Question: I have an icon within my sprite kit game that I intend to use as an animated projectile for when one character shoots another one. I'm trying to orient this projectile to point at the target.

I'm rotating it by a base angle of pi/4.0 to point it straight to the right. then I want the arrow to rotate from this position and point at target.
The code below almost works, but to my eye, it always looks as if the projectile is off from the correct angle. If the angle is correct, the arrow will point in the direction of movement when the arrow is given an action to move to the target x,y coordinate.
'''
//correct for pointing in the bottom right corner
float baseRotation = M_PI/4.0;
float zeroCheckedY = destination.y - origin.y;
float zeroCheckedX = destination.x - origin.x;
SKAction* rotate = nil;
if(zeroCheckedX != 0)
{
//not sure if I'm calculating this angle correctly.
float angle = atanf(zeroCheckedY/zeroCheckedX);
rotate = [SKAction rotateByAngle:baseRotation + angle duration:0];
}else
{
rotate = [SKAction rotateByAngle:baseRotation duration:0];
}
'''
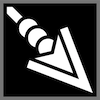
Answer: I had a similar problem: cannon must "track" a target.
In 'CannonNode' I defined the following method:
'''
- (void)catchTargetAtPoint:(CGPoint)target {
CGPoint cannonPointOnScene = [self.scene convertPoint:self.position fromNode:self.parent];
float angle = [CannonNode pointPairToBearingDegreesWithStartingPoint:cannonPointInScene endingPoint:target];
if (self.zRotation < 0) {
self.zRotation = self.zRotation + M_PI * 2;
}
if ((angle < self.maxAngle) && (angle> self.minAngle)) {
[self runAction:[SKAction rotateToAngle:angle duration:1.0f]];
}
}
+ (float)pointPairToBearingDegreesWithStartingPoint:(CGPoint)startingPoint endingPoint:(CGPoint) endingPoint {
CGPoint originPoint = CGPointMake(endingPoint.x - startingPoint.x, endingPoint.y - startingPoint.y); // get origin point to origin by subtracting end from start
float bearingRadians = atan2f(originPoint.y, originPoint.x); // get bearing in radians
return bearingRadians;
}
'''
'catchTargetAtPoint' must be called within 'update' method of the scene.